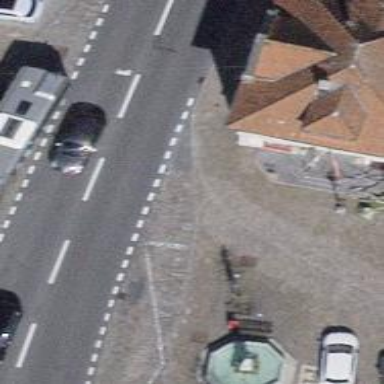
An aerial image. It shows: Pedestrian road.